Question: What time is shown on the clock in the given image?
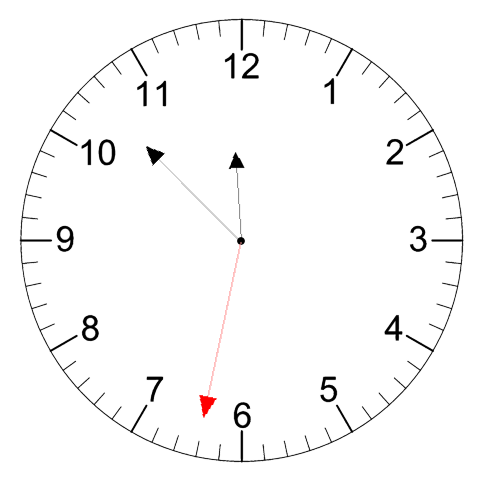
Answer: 11:52:32